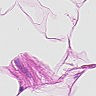
Metastatic tissue present: no